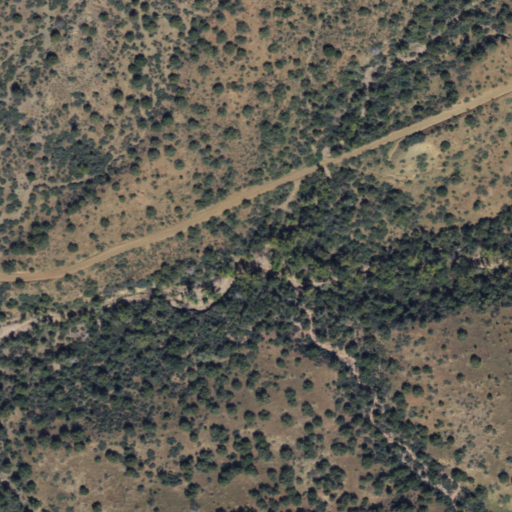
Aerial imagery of valley in Arizona named Maverick Basin containing shrub, woody wetlands, and evergreen forest